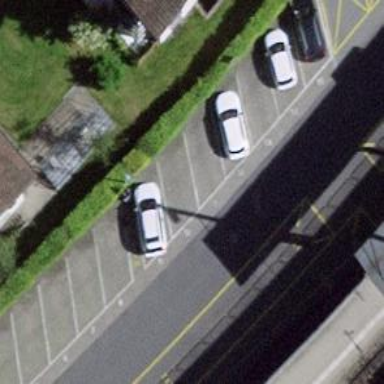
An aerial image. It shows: Street side parking area.